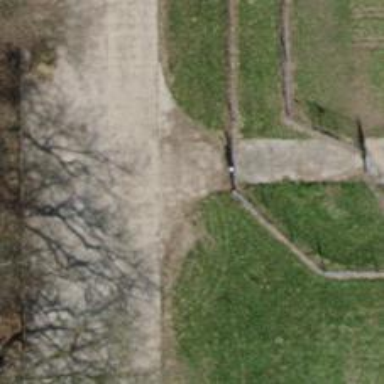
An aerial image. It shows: Service road with grade2 tracktype.